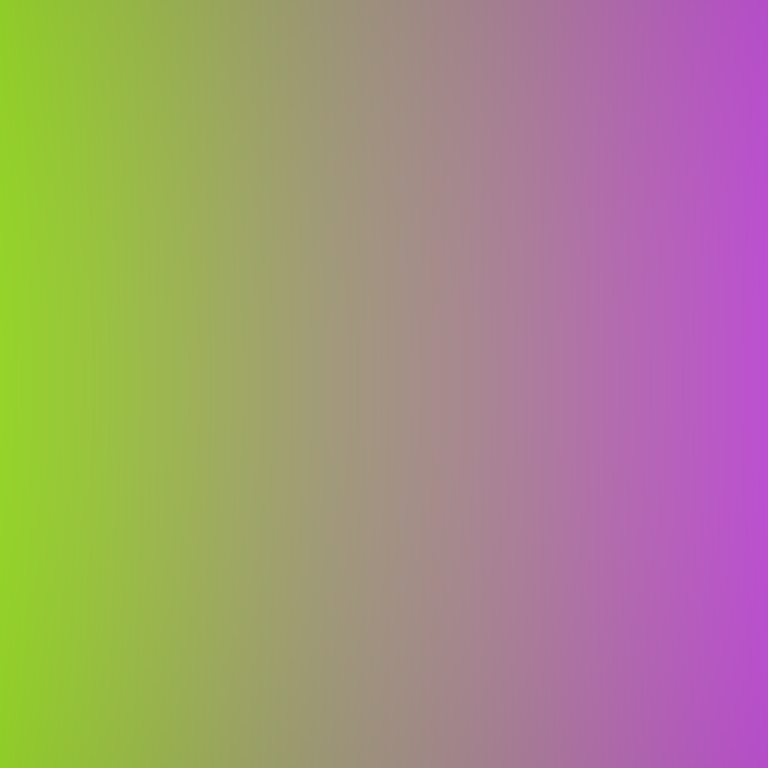
Abstract light effect, smooth gradient from vibrant green to soft purple, calm atmosphere, diffuse light, no room, no furniture, no objects.